Interaction volume radius: 10 \u00c5
Interaction volume height: 45 \u00c5
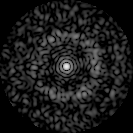
Disorder parameter: 0.8393